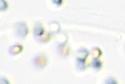
Label: Phaeocystis